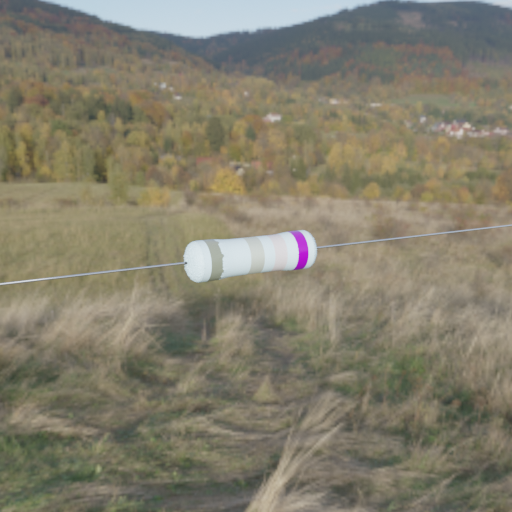
Resistor colour bands (in order): gray, silver, silver, violet